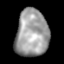
Tissue: lung
Cell type: Epithelial cells
Senescence score: 0.2396
Nuclear area (px): 1516
Mean DAPI intensity: 158.518